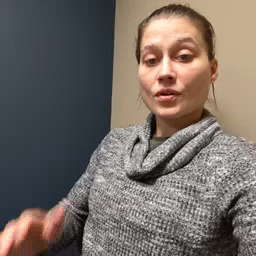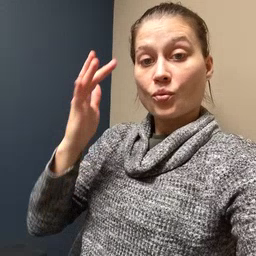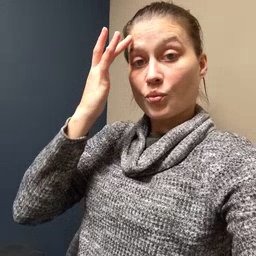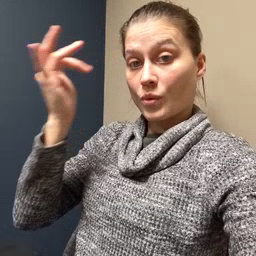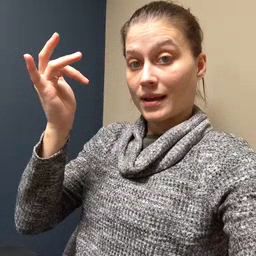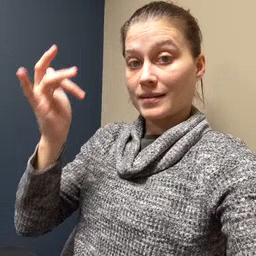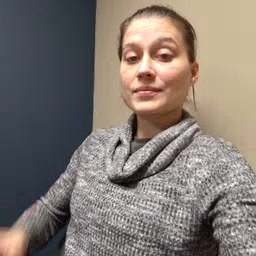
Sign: why